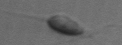
Label: Chrysochromulina